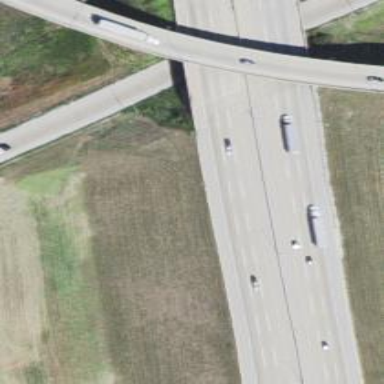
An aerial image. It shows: Bridge over motorway.